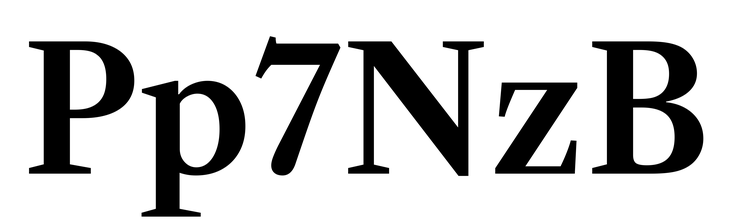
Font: LibreCaslonText_SemiBold